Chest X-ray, PA view. Patient: 58 years old, sex F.
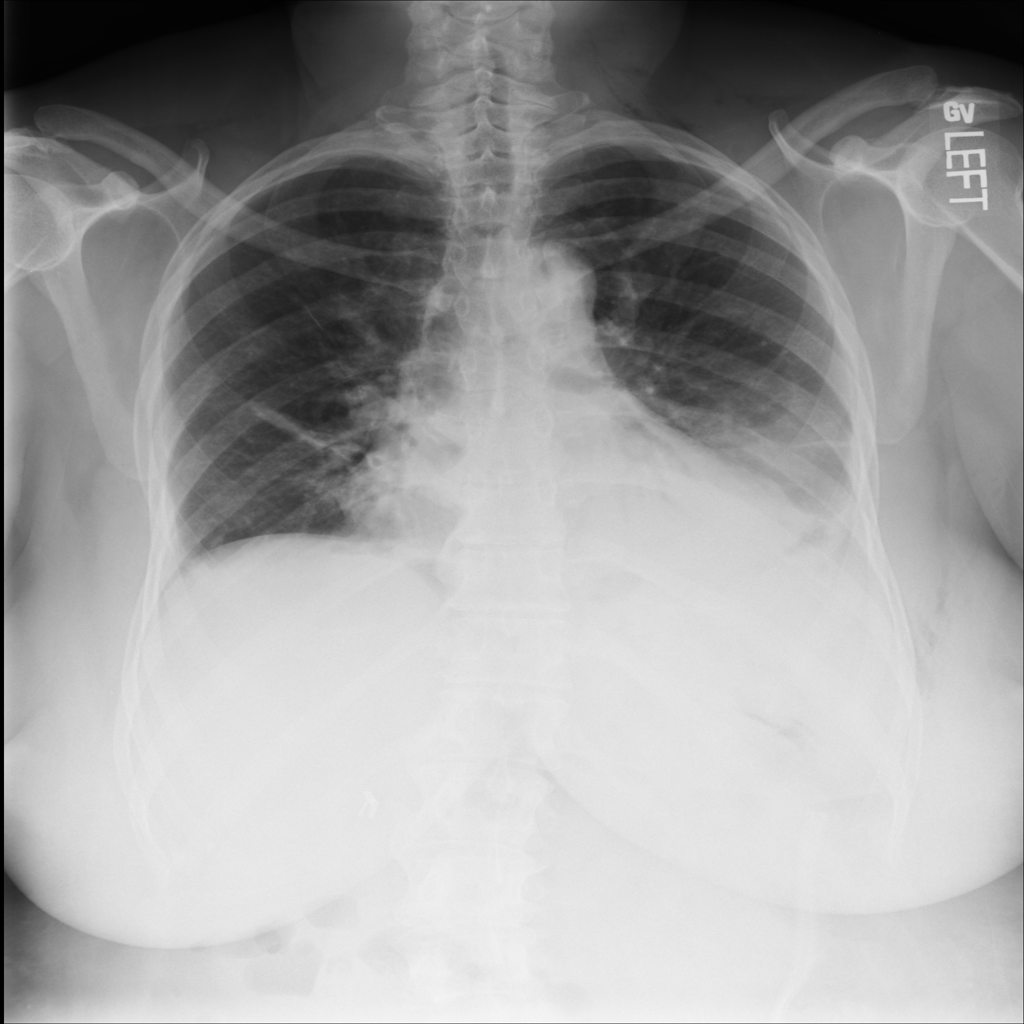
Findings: Atelectasis, Consolidation, Effusion, Emphysema, Infiltration